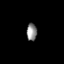
Tissue: lung
Cell type: Endothelial cells
Senescence score: 0.5982
Nuclear area (px): 174
Mean DAPI intensity: 141.328